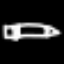
Label: pencil